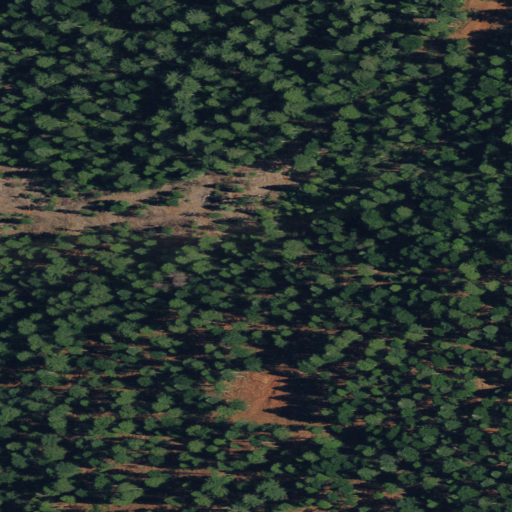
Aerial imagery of plain(s) in California named Oak Flat containing evergreen forest and shrub